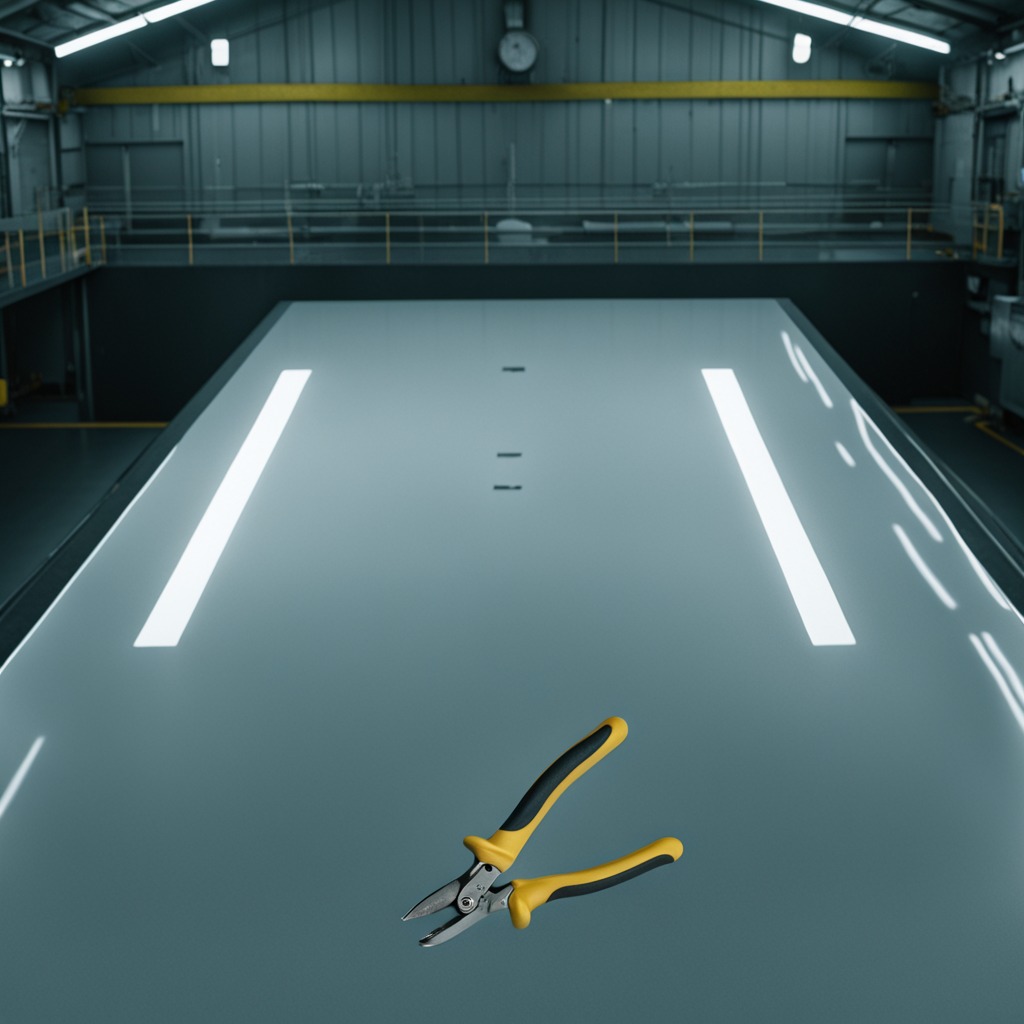
A plier is lying on a table in a ship maintenance bay industrial lighting.